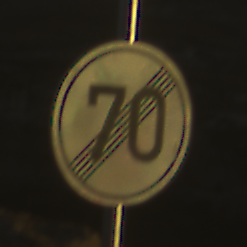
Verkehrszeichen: EndeGeschwindigkeit70
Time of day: SunriseSunset
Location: Outdoor (Nature)
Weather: Clear
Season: NotSpecified
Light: Natural